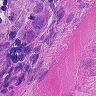
Metastatic tissue present: yes